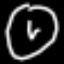
Label: clock